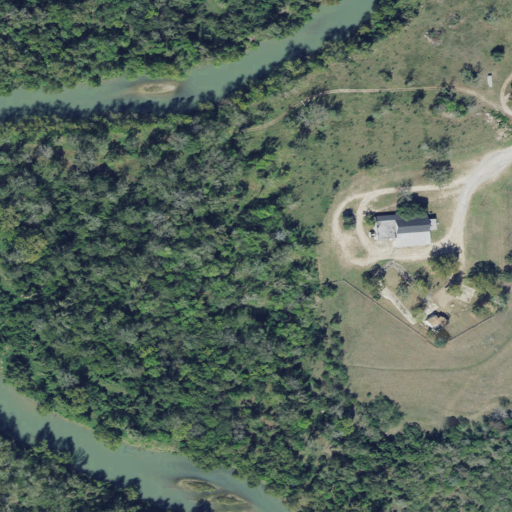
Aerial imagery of island in Texas named Pleasure Island containing woody wetlands, pasture, open water, open development, deciduous forest, low intensity development, shrub, medium intensity development, and herbaceous wetlands